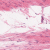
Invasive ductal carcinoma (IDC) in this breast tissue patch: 0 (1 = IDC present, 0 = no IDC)